Question: I'm trying to watch <URL> training videos and the following message keeps popping up:

It's not saying I need to install Java, update/upgrade anything... so I'm not sure how to fix this. I just keep hitting "Wait."
I've also tried dragging the message to one side of my screen, but then the message will reappear in the center of my screen.
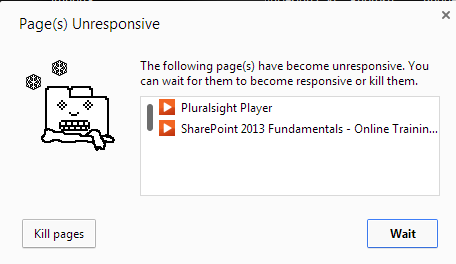
Answer: Found the answer from Pluralsight:
So sorry for the inconvenience. This is actually an issue that is on Google Chrome's end. <URL>
We believe that if you download the Beta versions of Chrome, <URL>, this behavior should be eliminated.